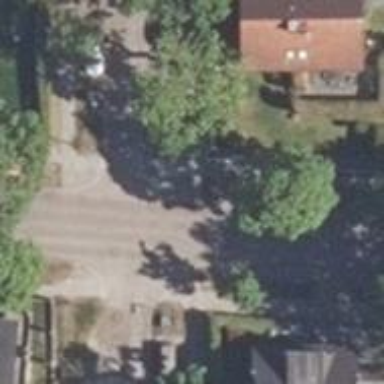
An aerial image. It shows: Footway along the road.